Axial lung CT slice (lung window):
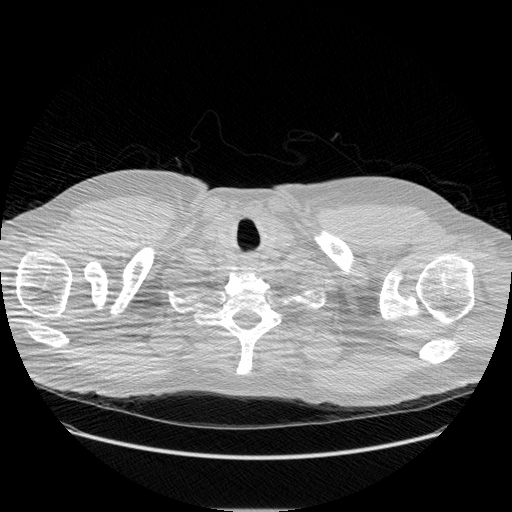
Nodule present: no